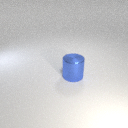
large blue metal cylinder